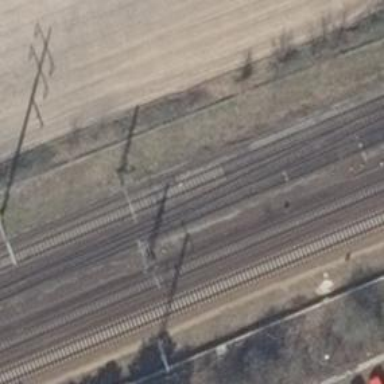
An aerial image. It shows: Railway signal.